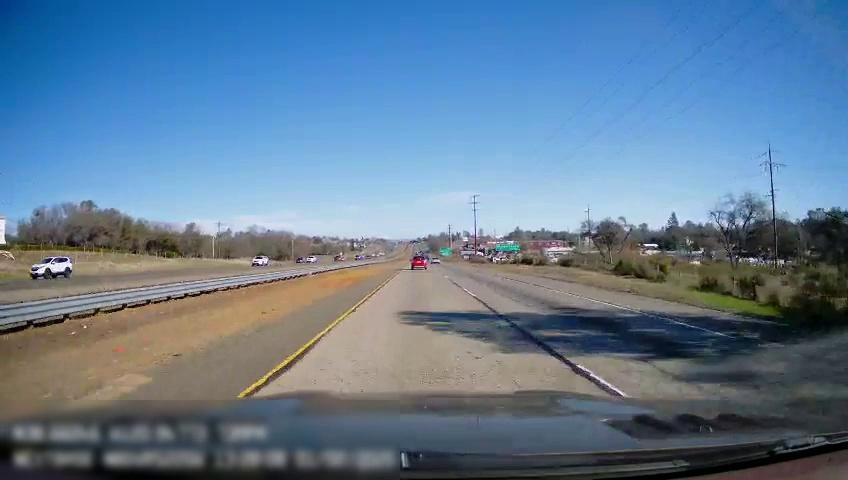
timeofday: Day
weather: Sunny
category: Drivable Space
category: Drivable Space
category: Vehicles | SUV
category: Vehicles | Car
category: Vehicles | SUV
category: Vehicles | SUV
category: Vehicles | Car
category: Vehicles | SUV
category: Lanes | Current Lane
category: Lanes | Current Lane
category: Lanes | Alternate Lane
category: Traffic | Signs
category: Traffic | Signs